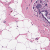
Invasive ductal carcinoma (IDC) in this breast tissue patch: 0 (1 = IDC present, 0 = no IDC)